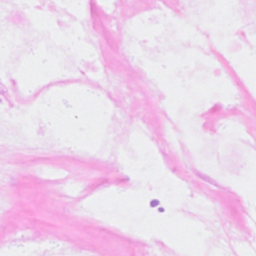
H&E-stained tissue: Breast